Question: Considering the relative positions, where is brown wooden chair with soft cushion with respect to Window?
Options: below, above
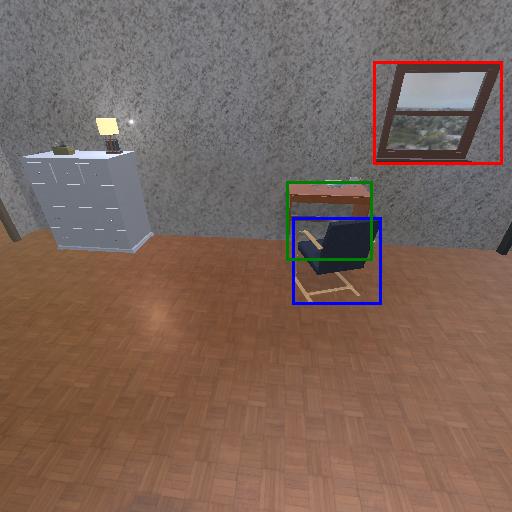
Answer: below